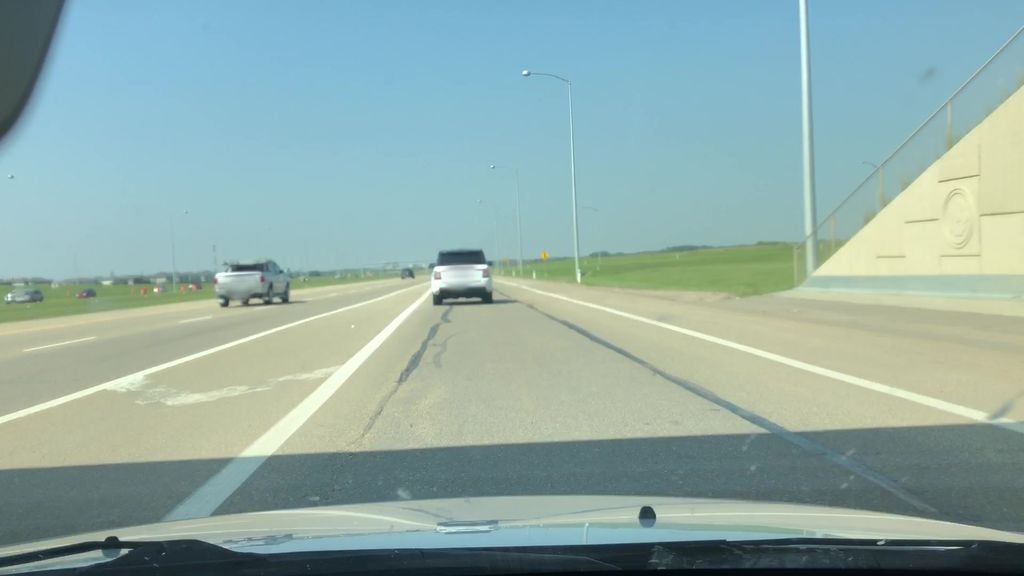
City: edmonton